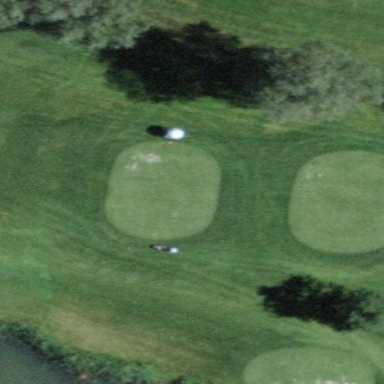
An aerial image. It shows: Golf tee on grassy land.